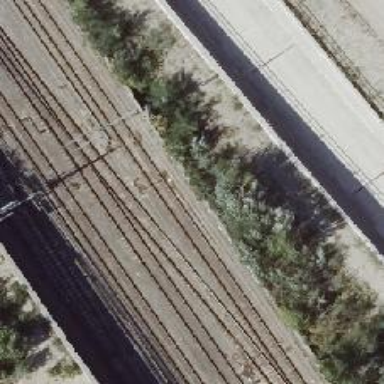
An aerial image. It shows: Railway signal.